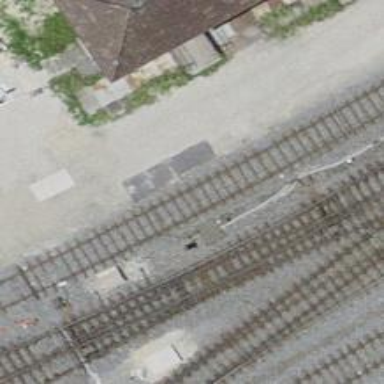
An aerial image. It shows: Railway yard with single rail track. The electrified track has contact line for power supply.